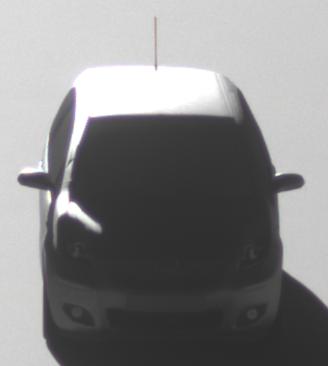
Make: Toyota
Model: Yaris 1.0
Detailed model: Yaris (XP13)
Model produced from: 2011/10
Model produced until: 2014/08
Doors: 3
Color: white
Road condition: dry road
Daytime: morning or afternoon
Contrast: high contrast